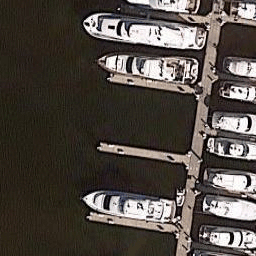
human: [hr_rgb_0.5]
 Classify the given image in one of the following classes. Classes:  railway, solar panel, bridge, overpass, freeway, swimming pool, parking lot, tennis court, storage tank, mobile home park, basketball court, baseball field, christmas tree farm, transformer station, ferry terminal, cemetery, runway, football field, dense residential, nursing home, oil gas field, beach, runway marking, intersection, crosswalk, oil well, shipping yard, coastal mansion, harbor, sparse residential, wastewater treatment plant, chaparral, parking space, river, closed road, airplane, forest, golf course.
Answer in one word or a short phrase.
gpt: harbor